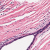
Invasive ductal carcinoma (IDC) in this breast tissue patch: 0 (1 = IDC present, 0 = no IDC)